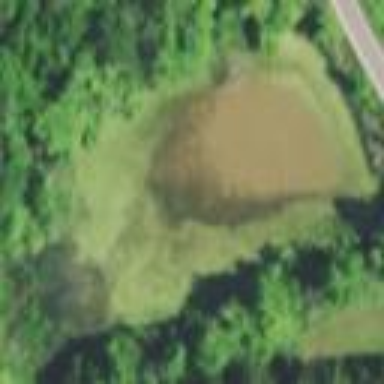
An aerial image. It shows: Pond with natural water.